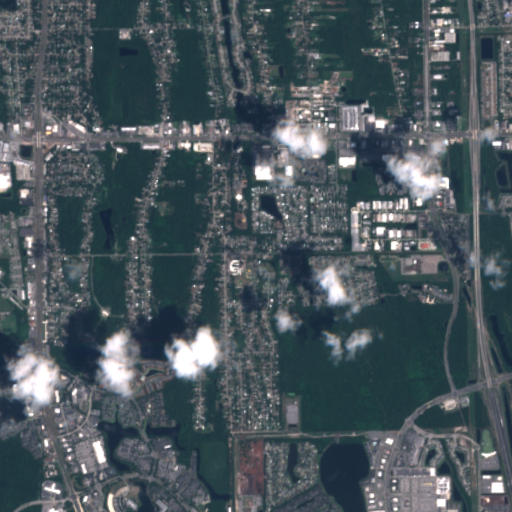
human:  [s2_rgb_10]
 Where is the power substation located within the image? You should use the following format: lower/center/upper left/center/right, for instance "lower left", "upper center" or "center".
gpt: The power substation is located in the lower center of the image.
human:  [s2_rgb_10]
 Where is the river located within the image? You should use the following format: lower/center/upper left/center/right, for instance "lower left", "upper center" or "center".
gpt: The river is located in the lower left of the image.
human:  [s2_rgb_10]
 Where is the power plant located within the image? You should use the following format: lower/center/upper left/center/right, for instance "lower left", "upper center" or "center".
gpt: There is no power plant in the image.